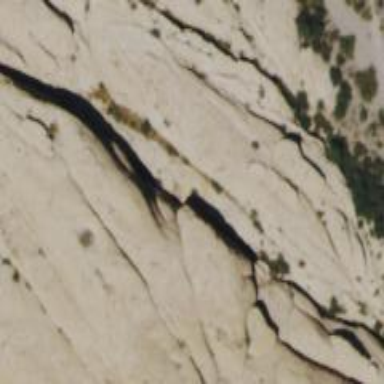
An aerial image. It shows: Crag for climbing.